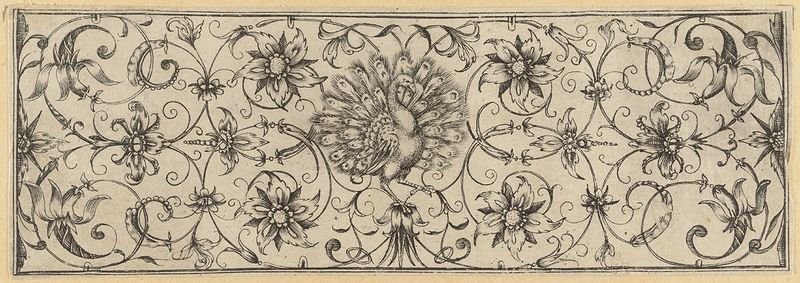
Titel: Blatt aus der Folge der Rankenfriese mit Vögeln und Blumen
Künstler: Theodor Bang
Standort: Hamburg
Institution: Museum für Kunst und Gewerbe Hamburg
Schlagwörter: blätter, vogel, blumen, schwarz, zeichnung, blüte, tier, tiere, ornament, federn, blatt, renaissance, ranken, relief, papier, grafik, graphik, jugendstil, tapete, ornamente, fotografie, photographie, druck, druckgraphik, druckgrafik, stich, pfau, laubwerk, blattwerk, wei?, kupferstich, arabeske, blumne, bandelwerk, tierornament, gerippt, reproduktionen, blumenornamente, druckerzeugnisse, pflanzenornamente, schweifwerk, vögel, tierornamente, ornamentstich, laubornament, schweifwerkgroteske, schotenblatt, schotenwerk, vorlaageblätter